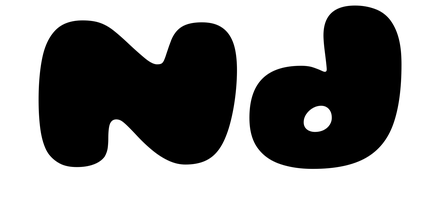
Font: Gluten_Black